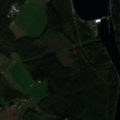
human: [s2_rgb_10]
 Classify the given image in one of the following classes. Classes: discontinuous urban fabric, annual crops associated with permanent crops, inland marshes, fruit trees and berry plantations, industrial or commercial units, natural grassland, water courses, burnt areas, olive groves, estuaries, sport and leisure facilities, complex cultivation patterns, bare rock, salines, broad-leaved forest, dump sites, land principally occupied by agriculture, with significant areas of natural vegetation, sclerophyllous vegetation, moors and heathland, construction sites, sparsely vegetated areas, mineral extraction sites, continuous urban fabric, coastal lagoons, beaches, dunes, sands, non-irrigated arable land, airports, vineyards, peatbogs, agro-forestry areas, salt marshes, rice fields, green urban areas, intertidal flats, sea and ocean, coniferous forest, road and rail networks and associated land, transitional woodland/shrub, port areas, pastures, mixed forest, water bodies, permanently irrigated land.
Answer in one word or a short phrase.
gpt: non-irrigated arable land, coniferous forest, mixed forest, water courses, water bodies